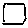
Label: square